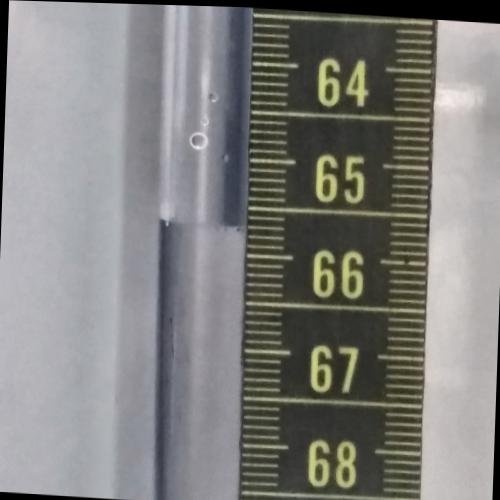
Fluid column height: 65.7 cm